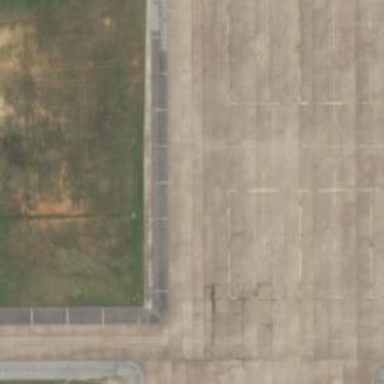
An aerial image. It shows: Image of taxiway at airport.